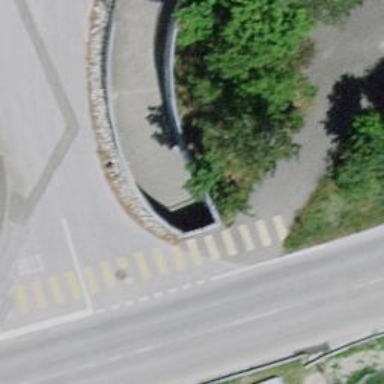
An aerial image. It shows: Retaining wall.